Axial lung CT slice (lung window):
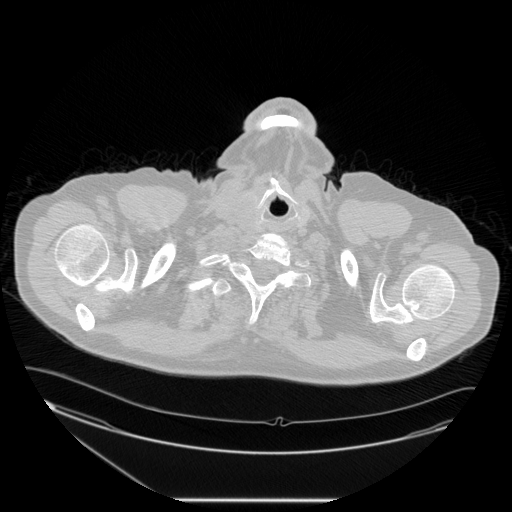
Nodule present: no